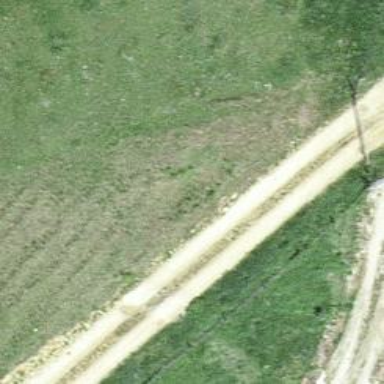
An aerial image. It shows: Compacted track with grade2 level.